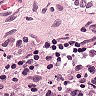
Metastatic tissue present: yes